【题型】填空题　【知识点】平面几何　【难度】medium
如图，在矩形\(ABCD\)中，\(AB = 5\)，\(AD = 4\)，\(M\)是边\(AB\)上一动点（不含端点），将\(\triangle ADM\)沿直线\(DM\)对折，得到\(\triangle NDM\)．当射线\(CN\)交线段\(AB\)于点\(P\)时，连接\(DP\)，则\(\triangle CDP\)的面积为\(\underline{\quad\quad}\)；\(DP\)的最大值为\(\underline{\quad\quad}\)．

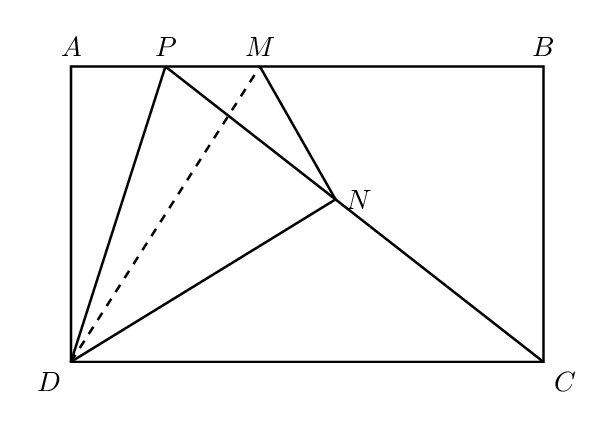
【解答】
\noindent
【答案】\(10\)，\(2\sqrt{5}\)

\vspace{0.5em}
\noindent
【分析】（1）根据等底等高的三角形和矩形面积关系分析求解；

\vspace{0.3em}
\noindent
（2）结合勾股定理分析可得，当\(AP\)最大时，\(DP\)即最大，通过分析点\(N\)的运动轨迹，结合勾股定理确定\(AP\)的最值，从而求得\(DP\)的最大值．

\vspace{0.5em}
\noindent
【详解】解：由题意可得\(\triangle CDP\)的面积等于矩形\(ABCD\)的一半，

\vspace{0.3em}
\noindent
\(\therefore \triangle CDP\)的面积为\(\dfrac{1}{2}AB \cdot AD = \dfrac{1}{2} \times 4 \times 5 = 10\)，

\vspace{0.3em}
\noindent
在\(\text{Rt}\triangle APD\)中，\(PD = \sqrt{AD^2 + AP^2}\)，

\vspace{0.3em}
\noindent
\(\therefore\)当\(AP\)最大时，\(DP\)即最大，

\vspace{0.3em}
\noindent
由题意可得点\(N\)是在以\(D\)为圆心\(4\)为半径的圆上运动，当射线\(CN\)与圆相切时，\(AP\)最大，此时\(C\)、\(N\)、\(M\)三点共线，如图：

\noindent
由题意可得：\(AD = ND\)，\(\angle MND = \angle BAD = \angle B = 90^\circ\)，

\vspace{0.3em}
\noindent
\(\therefore \angle NDC + \angle DCN = 90^\circ\)，\(\angle DCN + \angle MCB = 90^\circ\)，

\vspace{0.3em}
\noindent
\(\therefore \angle NDC = \angle MCB\)

\vspace{0.3em}
\noindent
\(\because AD = BC\)，

\vspace{0.3em}
\noindent
\(\therefore DN = BC\)，

\vspace{0.3em}
\noindent
\(\therefore \triangle NDC \cong \triangle BCM\)，

\vspace{0.3em}
\noindent
\(\therefore CN = BM = \sqrt{CD^2 - DN^2} = 3\)，

\vspace{0.3em}
\noindent
\(\therefore AP = AB - BP = 2\)，

\vspace{0.3em}
\noindent
在\(\text{Rt}\triangle APD\)中，\(PD = \sqrt{AD^2 + AP^2} = \sqrt{4^2 + 2^2} = 2\sqrt{5}\)，

\vspace{0.3em}
\noindent
故答案为：\(10\)，\(2\sqrt{5}\)．

\vspace{0.5em}
\noindent
【点睛】本题考查了矩形的性质、折叠的性质、全等三角形的判定与性质、勾股定理等知识；本题综合性强，难度较大，熟练掌握矩形和折叠的性质，分析点的运动轨迹，证明三角形全等是解决问题的关键．
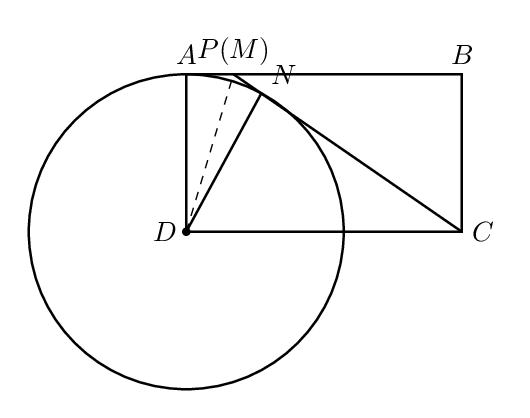